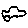
Label: car